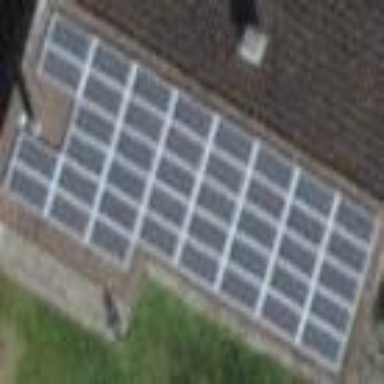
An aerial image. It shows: Solar power generator utilizing photovoltaic technology with solar photovoltaic panels.